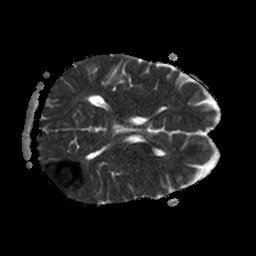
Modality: ADC
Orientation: axial
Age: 39
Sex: female
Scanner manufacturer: philips
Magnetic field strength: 1.5 T
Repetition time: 3.395 s
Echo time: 0.06922 s